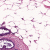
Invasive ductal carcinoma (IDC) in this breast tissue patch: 0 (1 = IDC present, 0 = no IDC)